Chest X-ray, AP view. Patient: 66 years old, sex M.
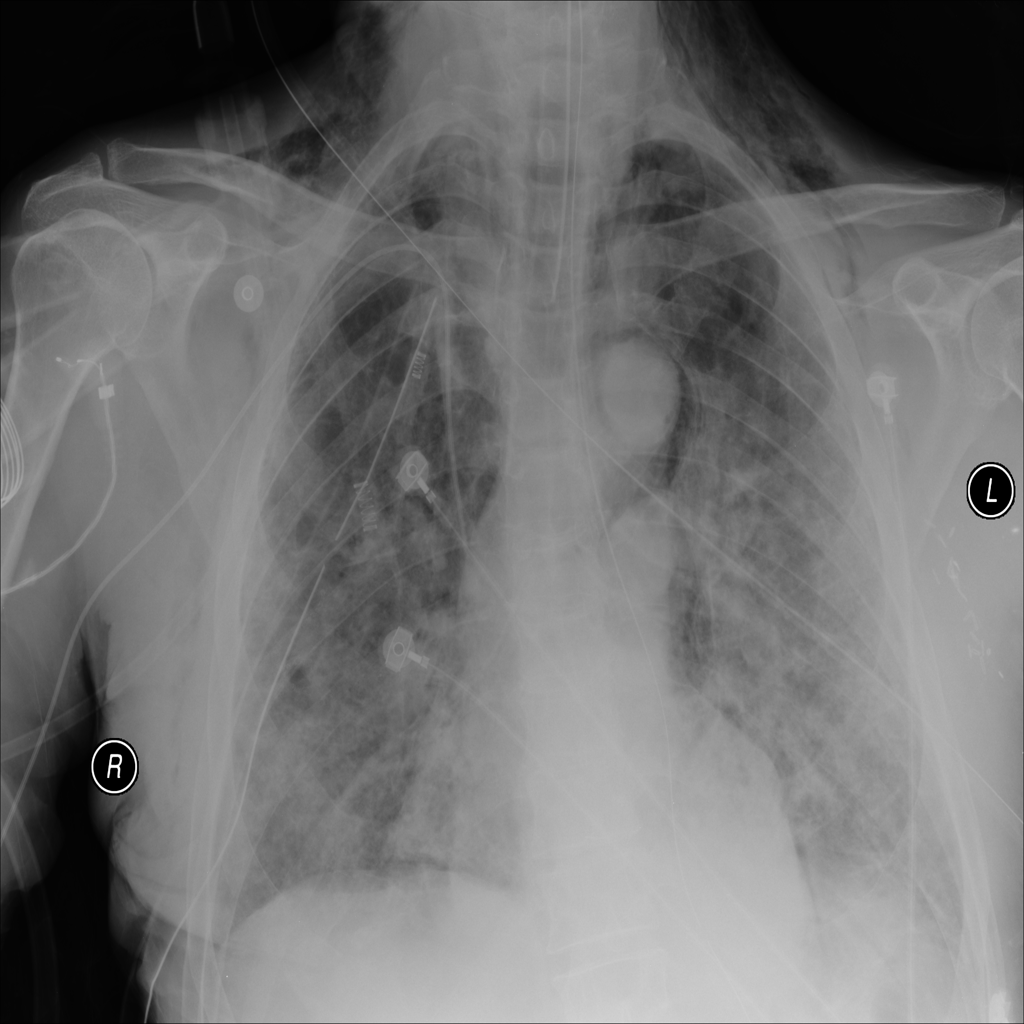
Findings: Cardiomegaly, Infiltration, Pneumothorax